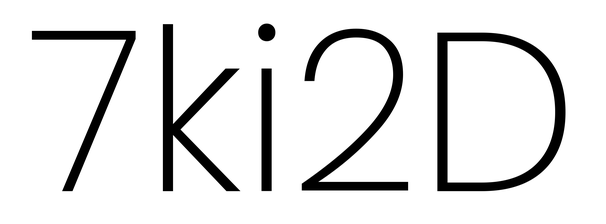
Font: Poppins-ExtraLight